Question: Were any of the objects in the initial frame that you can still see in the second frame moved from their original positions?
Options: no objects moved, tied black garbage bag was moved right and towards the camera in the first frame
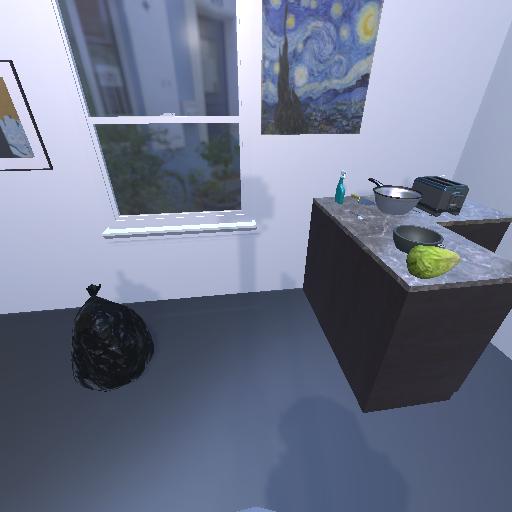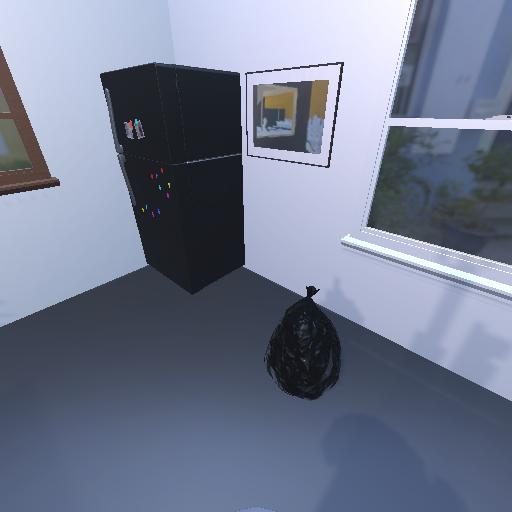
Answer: no objects moved